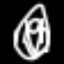
Label: pants